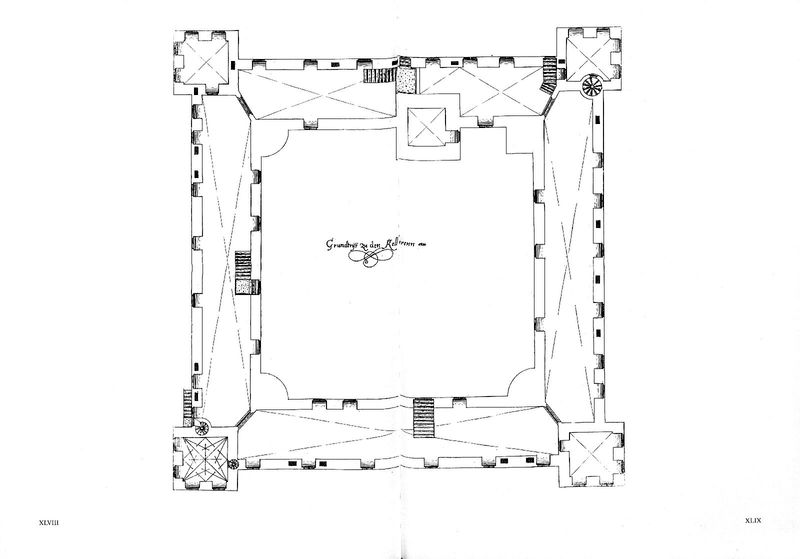
Titel: Schloss Johannisburg zu Aschaffenburg
Künstler: Georg Ridinger
Standort: Aschaffenburg, Schloss (EU - D - Bayern)
Schlagwörter: weiß, fenster, schwarz, skizze, zeichnung, gebäude, haus, schloss, architektur, turm, deutschland, schrift, graphik, hof, treppe, treppen, deutsch, stufen, zinnen, vier, eingang, gang, innenhof, gewölbe, burg, rechteck, türme, schwarzweiß, entwurf, kreuze, plan, viereckig, gan, wendeltreppe, quadrat, viereck, grundriss, erdgeschoss, ecktürme, theorie, eckturm, vierflügelanlage, furtenbach